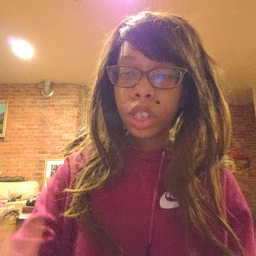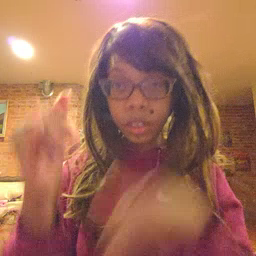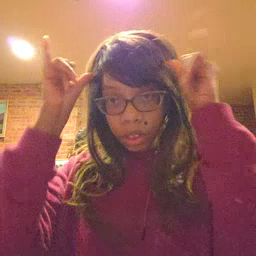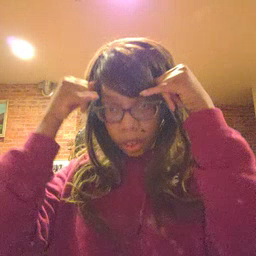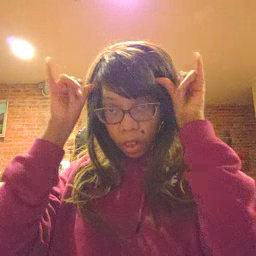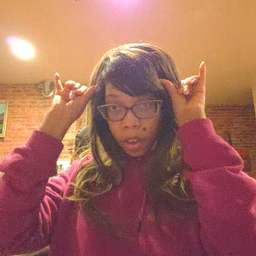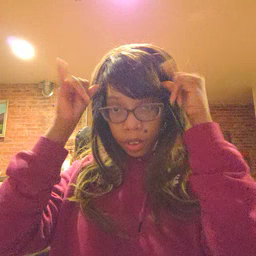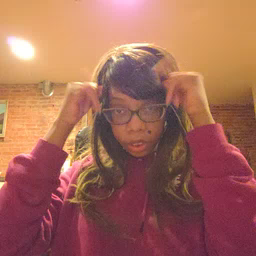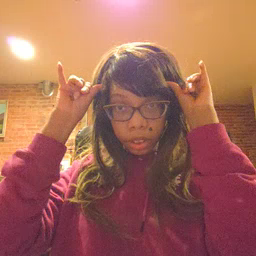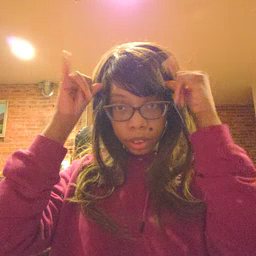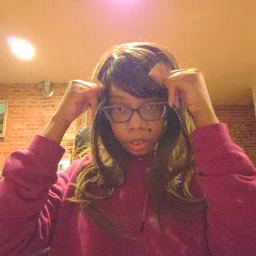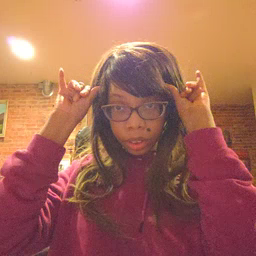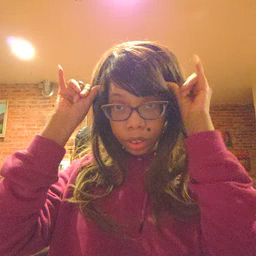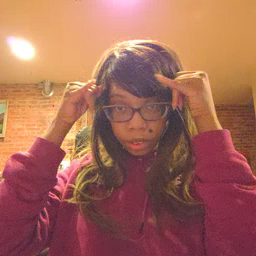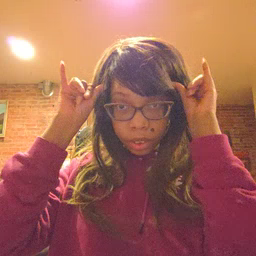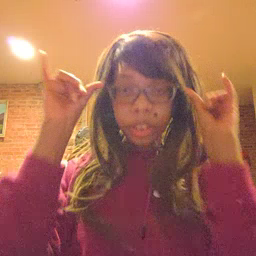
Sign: cow